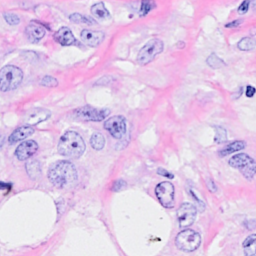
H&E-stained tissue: Breast